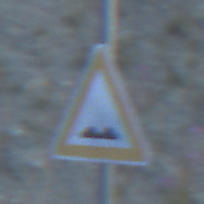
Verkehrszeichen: UnebeneFahrbahn
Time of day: SunriseSunset
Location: Outdoor (RoadRail)
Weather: Clear
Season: NotSpecified
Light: Natural